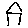
Label: house